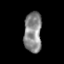
Tissue: skin
Cell type: Epithelial cells
Senescence score: 0.2168
Nuclear area (px): 699
Mean DAPI intensity: 137.466